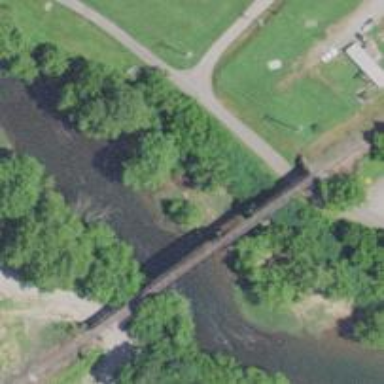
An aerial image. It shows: Bridge over railway line.